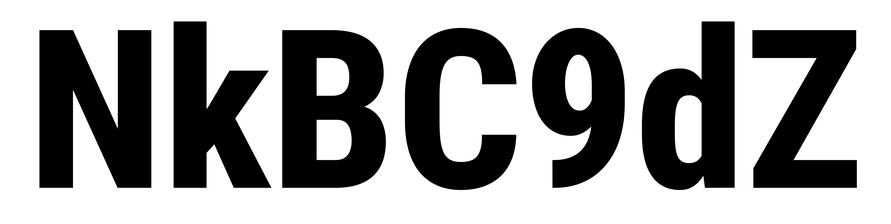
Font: Roboto_Condensed_ExtraBold